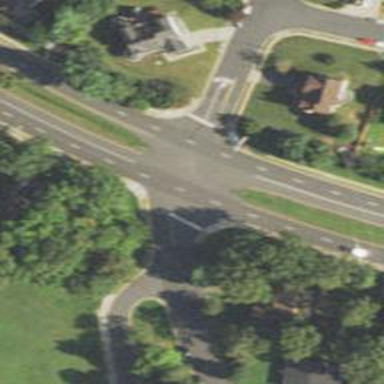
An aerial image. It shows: Unmarked crossing on footway.